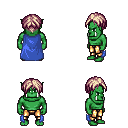
a pixel art fantasy rpg character, male body template, orc, green skin, blue cape, gold greaves, white blonde parted hairstyle, four views (front, back, left, right), 2x2 character sprite sheet, small pixel art, hard edges, no anti-aliasing